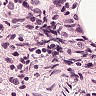
Metastatic tissue present: no